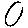
Label: smiley face